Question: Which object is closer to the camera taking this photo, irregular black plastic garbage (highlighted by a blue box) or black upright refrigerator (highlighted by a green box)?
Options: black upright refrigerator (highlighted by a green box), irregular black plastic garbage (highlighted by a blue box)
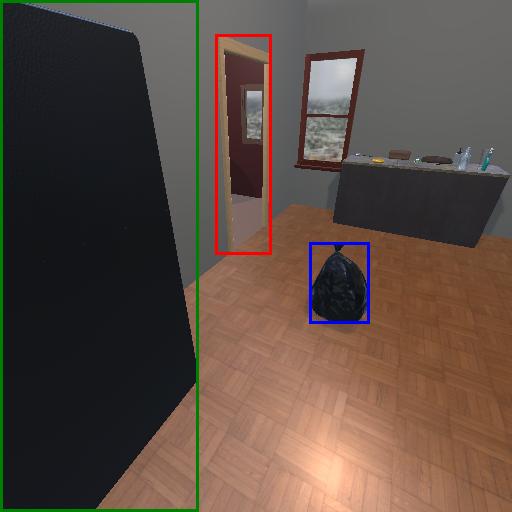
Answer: black upright refrigerator (highlighted by a green box)